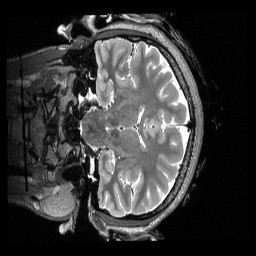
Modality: T2w
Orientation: coronal
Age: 22
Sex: female
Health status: healthy
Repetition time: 3.2 s
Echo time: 0.563 s